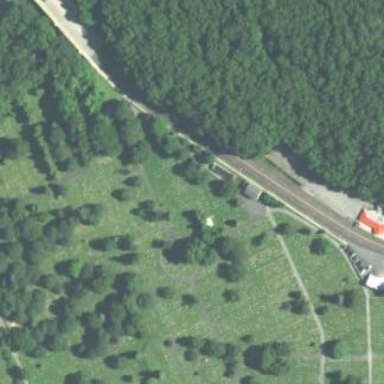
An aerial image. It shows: Cemetery.